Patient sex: M
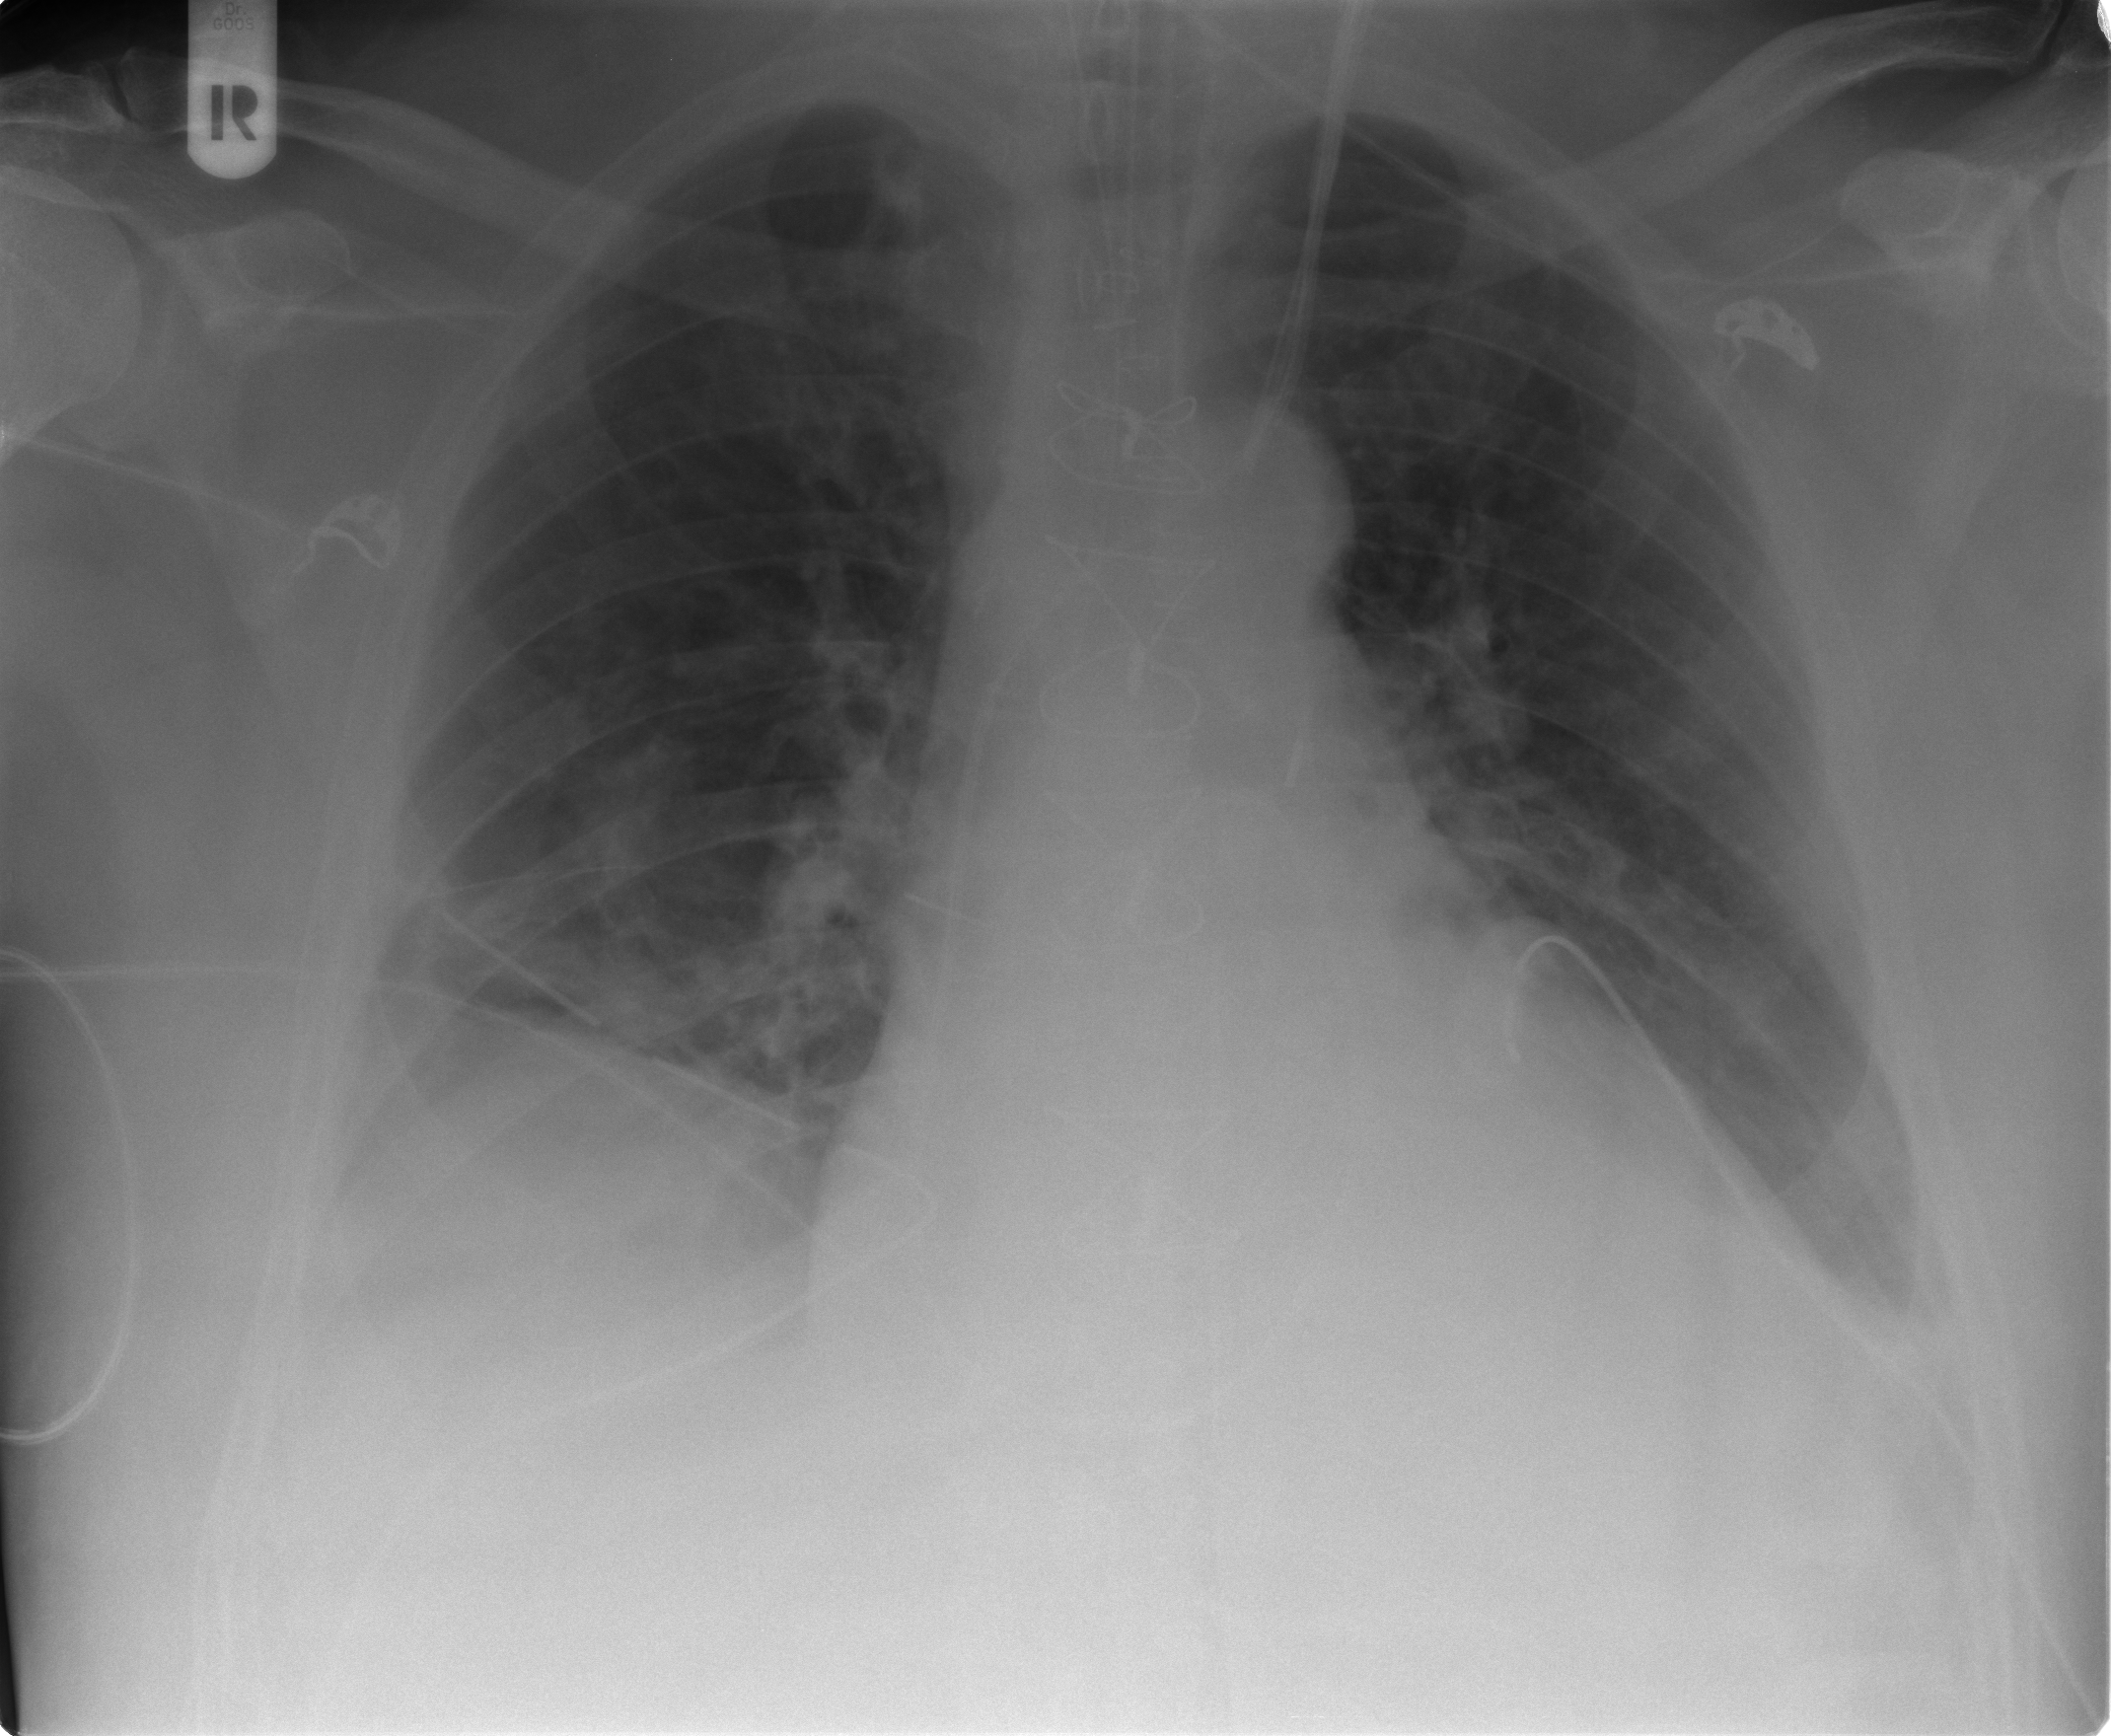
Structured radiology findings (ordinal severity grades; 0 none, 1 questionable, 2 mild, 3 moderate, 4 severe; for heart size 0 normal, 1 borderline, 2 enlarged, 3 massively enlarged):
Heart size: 2
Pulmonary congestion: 2
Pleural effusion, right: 2
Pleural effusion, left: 2
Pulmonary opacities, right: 0
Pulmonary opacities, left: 0
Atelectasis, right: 3
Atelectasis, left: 2